Question: I have a class :
'''
public class Person
{
public string name { get; set; }
public int age { get; set; }
}
Person p1 = new Person() { age=1, name="a" };
Person p2 = new Person() { age = 1, name = "b" };
'''
I want to do something like
'''
p1.equals(p2)
'''
but by age by name
the Equals method Doesnt take any Helper inside it ...

is there any way that i can send him my specific helper class just like :
'''
Dictionary<PersonForDictionary, int> dct2 =
new Dictionary<PersonForDictionary, int>(new helperClass()); // here helperclass is a class which I gave him - and told the dictionary how to equate objects....
'''
Im looking for a solution when equating objects. ( not in dictionary mode).
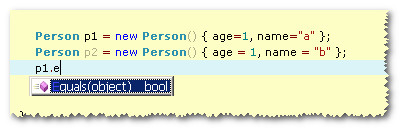
Answer: Could be, may be also like make different implementations of 'IComparable'.
For example:
'''
public class Person
{
public string name { get; set; }
public int age { get; set; }
pulbic int ComparePerson(Person person, IComparable comparer)
{
return comparer.Compare(this, person);
}
}
'''
after implement different classes:
'''
public class PersonNameComparer : IComparer
{
}
'''
or another
'''
public class PersonAgeComparer : IComparer
{
}
'''
and use it inside:
'''
Person p1 = new Person() { age=1, name="a" };
Person p2 = new Person() { age = 1, name = "b" };
p1.Compare(p2, new PersonNameComparer ());
p1.Compare(p2, new PersonAgeComparer ());
'''